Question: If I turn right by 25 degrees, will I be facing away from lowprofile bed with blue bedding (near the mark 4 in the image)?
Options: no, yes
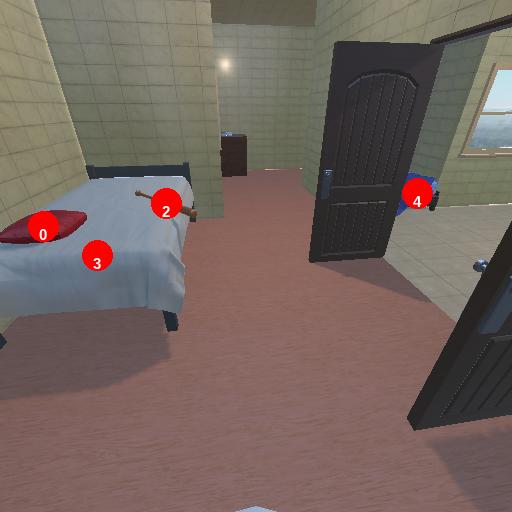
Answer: no